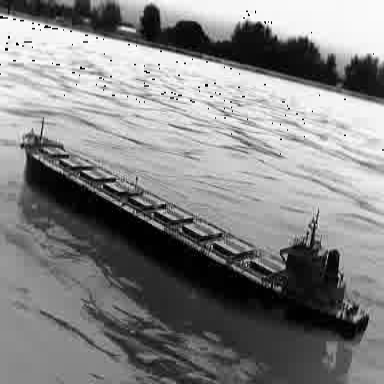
There is a liner in the infrared image.